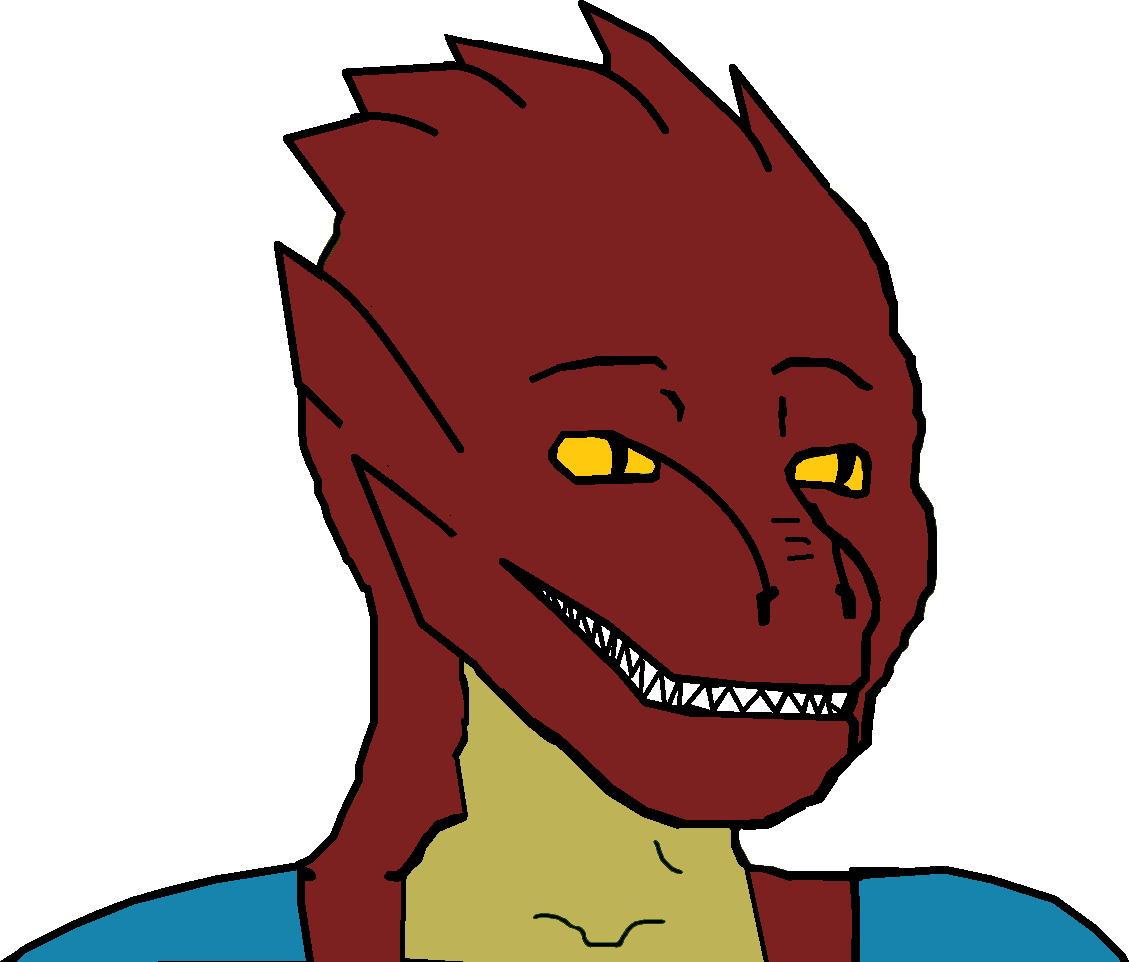
Label: 5_Animal